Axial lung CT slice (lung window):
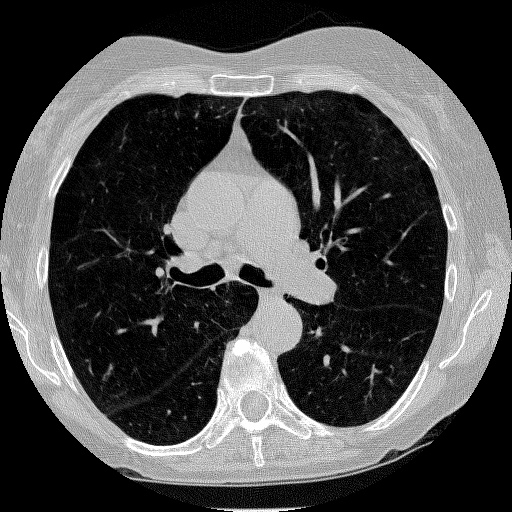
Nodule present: no